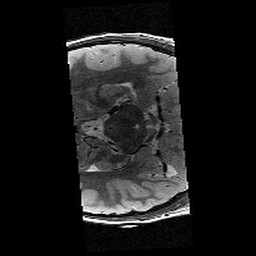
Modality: T2w
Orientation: axial
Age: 11
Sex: male
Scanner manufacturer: siemens
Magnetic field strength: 3 T
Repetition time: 9.23 s
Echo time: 0.067 s